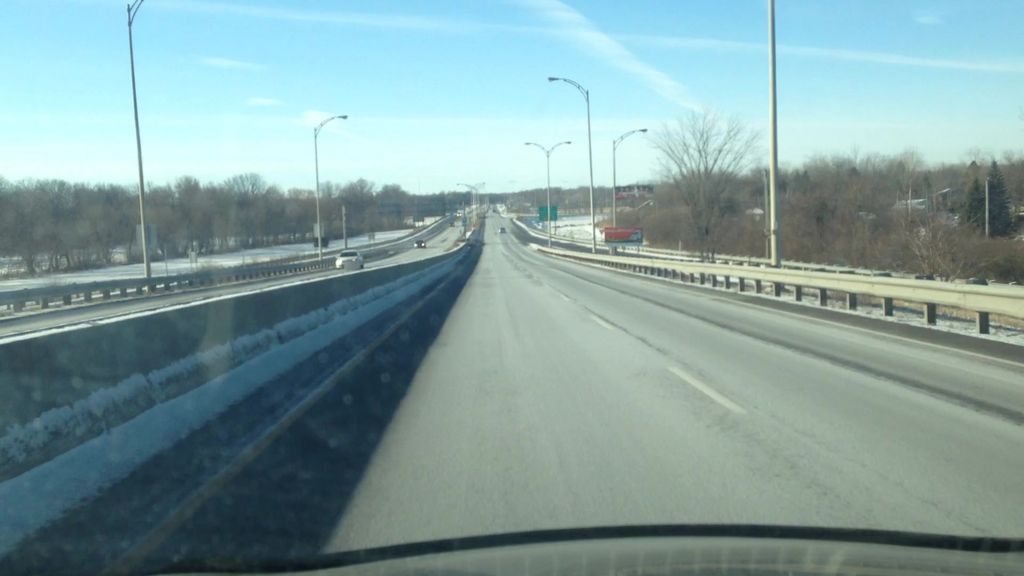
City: montreal